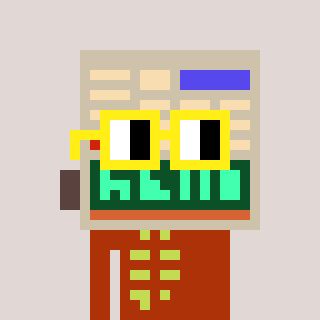
a pixel art character with square yellow glasses, a calculator-shaped head and a hotbrown-colored body on a warm background